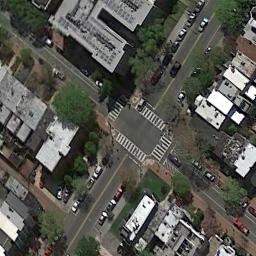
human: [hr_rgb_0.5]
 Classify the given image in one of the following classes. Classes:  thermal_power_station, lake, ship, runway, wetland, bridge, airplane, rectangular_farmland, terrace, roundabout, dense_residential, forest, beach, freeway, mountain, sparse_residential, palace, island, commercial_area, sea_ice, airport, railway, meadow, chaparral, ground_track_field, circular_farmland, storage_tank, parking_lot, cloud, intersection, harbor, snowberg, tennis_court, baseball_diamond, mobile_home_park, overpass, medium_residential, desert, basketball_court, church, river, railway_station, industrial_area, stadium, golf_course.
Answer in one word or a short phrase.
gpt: intersection